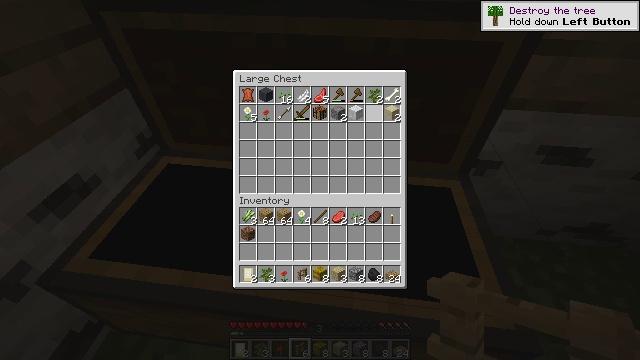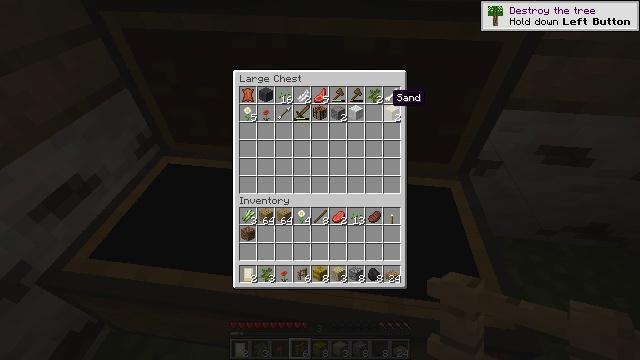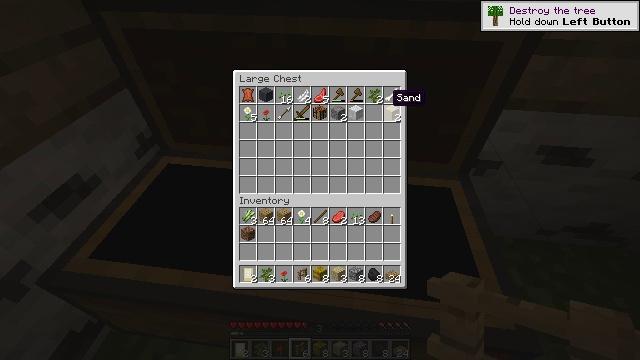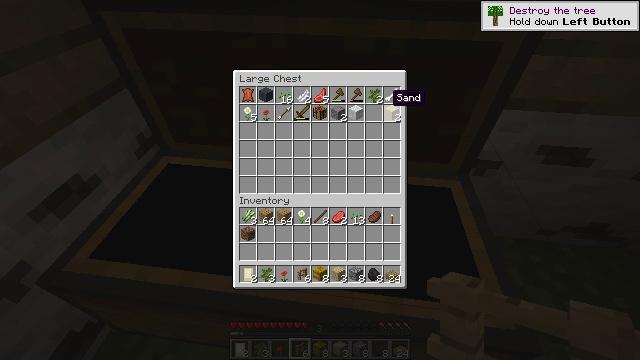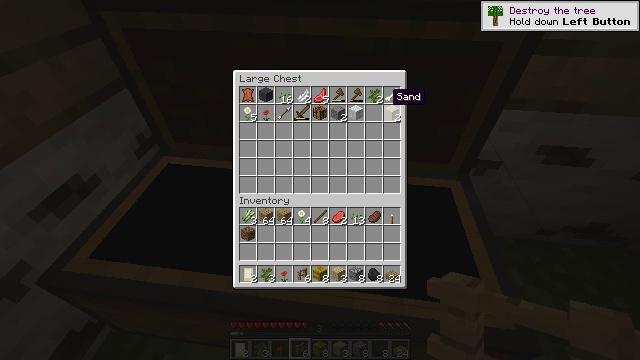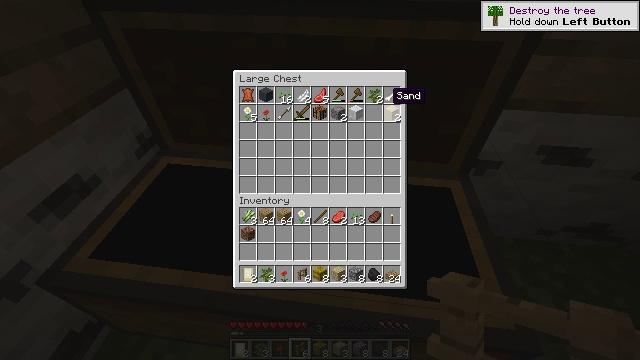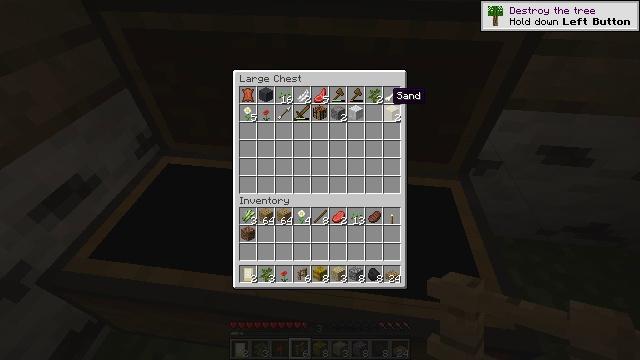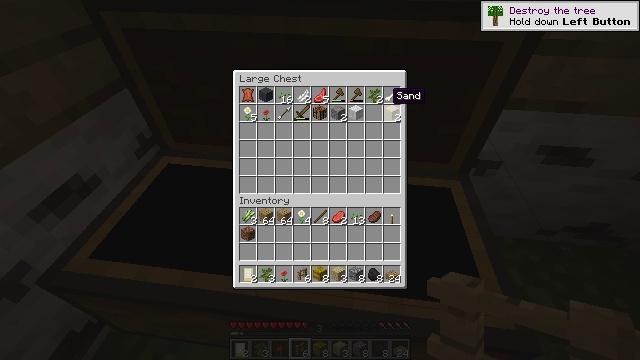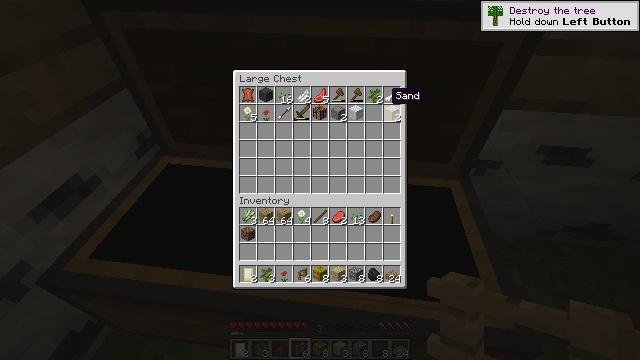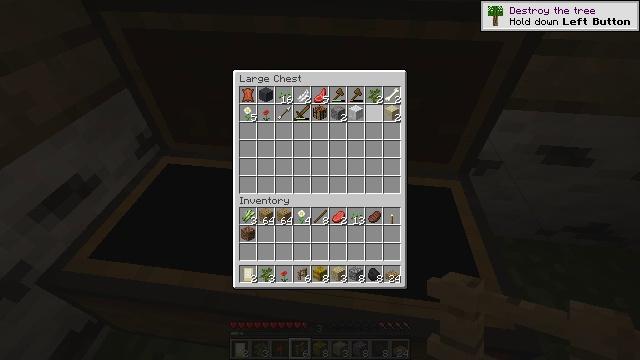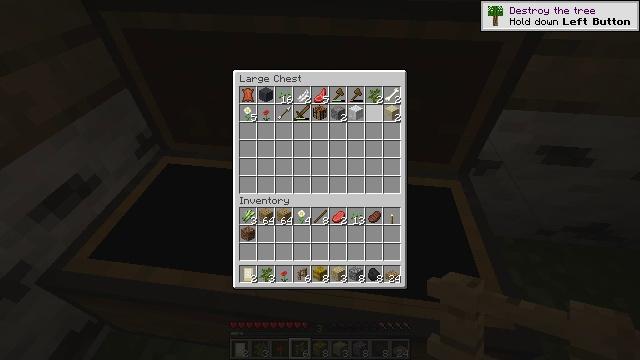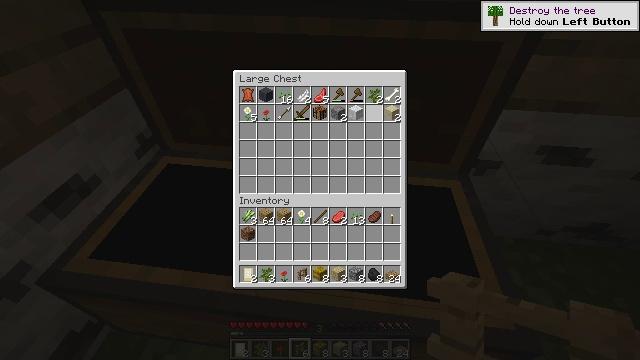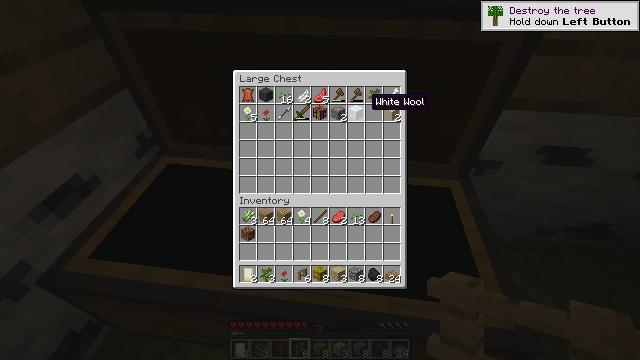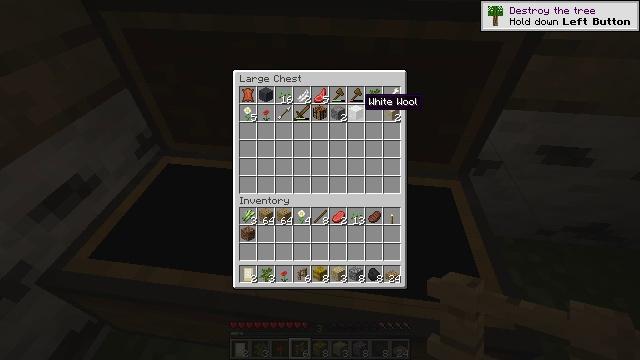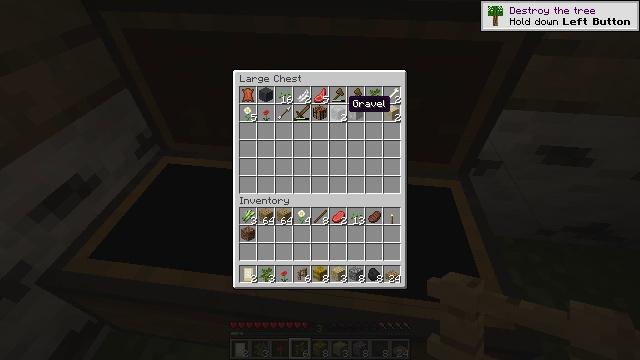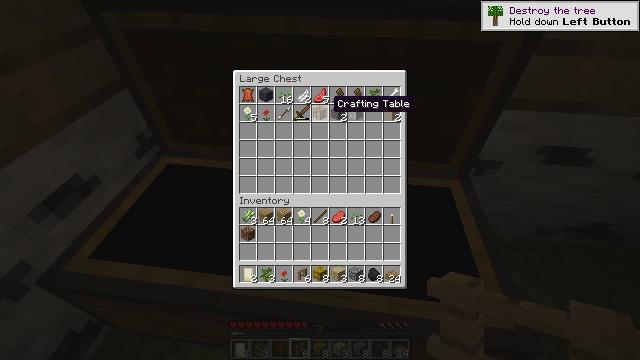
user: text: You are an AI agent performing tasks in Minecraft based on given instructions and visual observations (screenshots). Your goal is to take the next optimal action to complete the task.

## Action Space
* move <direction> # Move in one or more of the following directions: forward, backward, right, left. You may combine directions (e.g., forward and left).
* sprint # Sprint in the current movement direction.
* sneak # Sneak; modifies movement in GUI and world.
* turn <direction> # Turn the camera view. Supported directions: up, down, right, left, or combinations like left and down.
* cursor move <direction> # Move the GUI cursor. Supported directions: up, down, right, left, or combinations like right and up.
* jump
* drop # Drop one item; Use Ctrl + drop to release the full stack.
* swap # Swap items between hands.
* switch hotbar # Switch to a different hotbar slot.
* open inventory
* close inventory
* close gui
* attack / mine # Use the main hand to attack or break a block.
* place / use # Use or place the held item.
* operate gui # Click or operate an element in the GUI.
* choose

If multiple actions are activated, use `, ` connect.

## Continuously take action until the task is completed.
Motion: motion action
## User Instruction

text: Craft a birch fence gate.
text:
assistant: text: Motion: no_op
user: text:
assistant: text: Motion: no_op
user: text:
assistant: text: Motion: no_op
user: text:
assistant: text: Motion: no_op
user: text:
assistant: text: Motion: no_op
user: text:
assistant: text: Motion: no_op
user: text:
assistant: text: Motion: no_op
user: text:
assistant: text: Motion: no_op
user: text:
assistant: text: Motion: no_op
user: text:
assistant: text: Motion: no_op
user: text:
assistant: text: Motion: no_op
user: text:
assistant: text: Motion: no_op
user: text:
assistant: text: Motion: cursor move left
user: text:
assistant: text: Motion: cursor move left
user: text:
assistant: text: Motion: cursor move left
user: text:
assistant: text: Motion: cursor move left
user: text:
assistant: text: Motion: no_op
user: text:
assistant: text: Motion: cursor move left
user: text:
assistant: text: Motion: no_op
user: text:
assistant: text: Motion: no_op
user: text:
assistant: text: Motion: no_op
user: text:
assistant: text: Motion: no_op
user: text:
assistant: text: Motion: no_op
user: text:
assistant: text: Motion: no_op
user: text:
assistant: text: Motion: no_op
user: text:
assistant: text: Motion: no_op
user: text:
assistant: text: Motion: no_op
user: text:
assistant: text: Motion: no_op
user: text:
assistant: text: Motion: no_op
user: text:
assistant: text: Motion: no_op